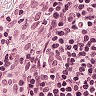
Metastatic tissue present: no